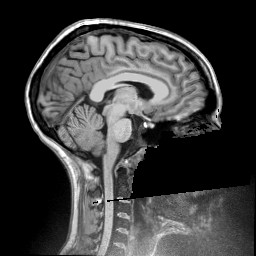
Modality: T1w
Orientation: sagittal
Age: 28
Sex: female